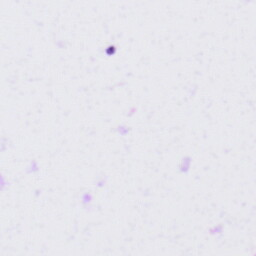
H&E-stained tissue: Tonsil